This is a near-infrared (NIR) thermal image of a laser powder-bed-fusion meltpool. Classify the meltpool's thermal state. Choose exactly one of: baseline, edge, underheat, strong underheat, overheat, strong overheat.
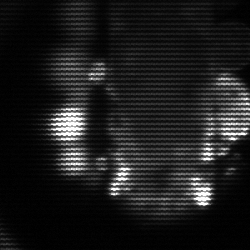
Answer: strong underheat